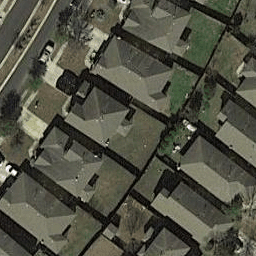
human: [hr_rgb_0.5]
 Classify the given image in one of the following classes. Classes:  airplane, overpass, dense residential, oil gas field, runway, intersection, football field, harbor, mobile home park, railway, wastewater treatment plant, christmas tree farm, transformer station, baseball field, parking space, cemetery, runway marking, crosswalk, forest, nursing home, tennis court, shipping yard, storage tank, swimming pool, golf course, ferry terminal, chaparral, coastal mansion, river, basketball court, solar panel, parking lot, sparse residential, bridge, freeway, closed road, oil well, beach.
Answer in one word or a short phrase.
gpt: dense residential